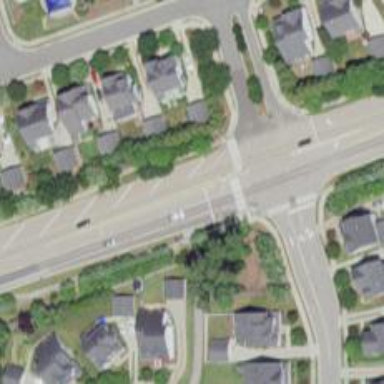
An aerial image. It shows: Asphalt footway with marked crossing that includes pedestrian island.